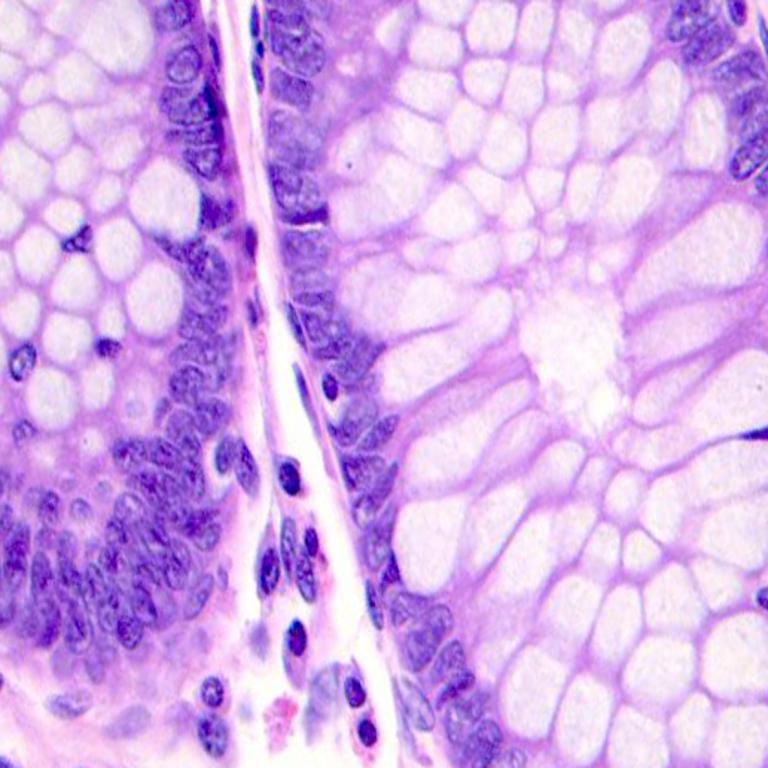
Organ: colon
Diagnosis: benign